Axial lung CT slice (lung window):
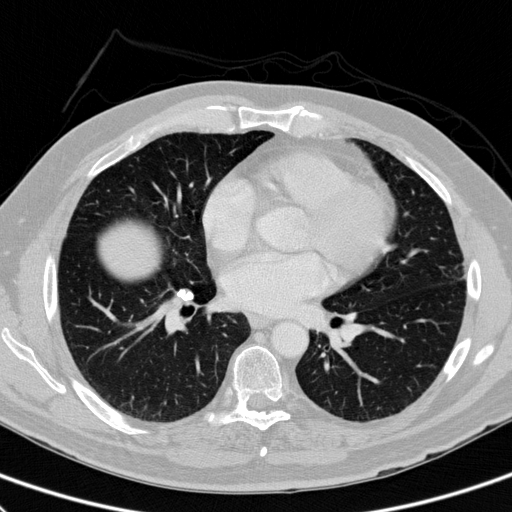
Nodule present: no